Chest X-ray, PA view. Patient: 68 years old, sex M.
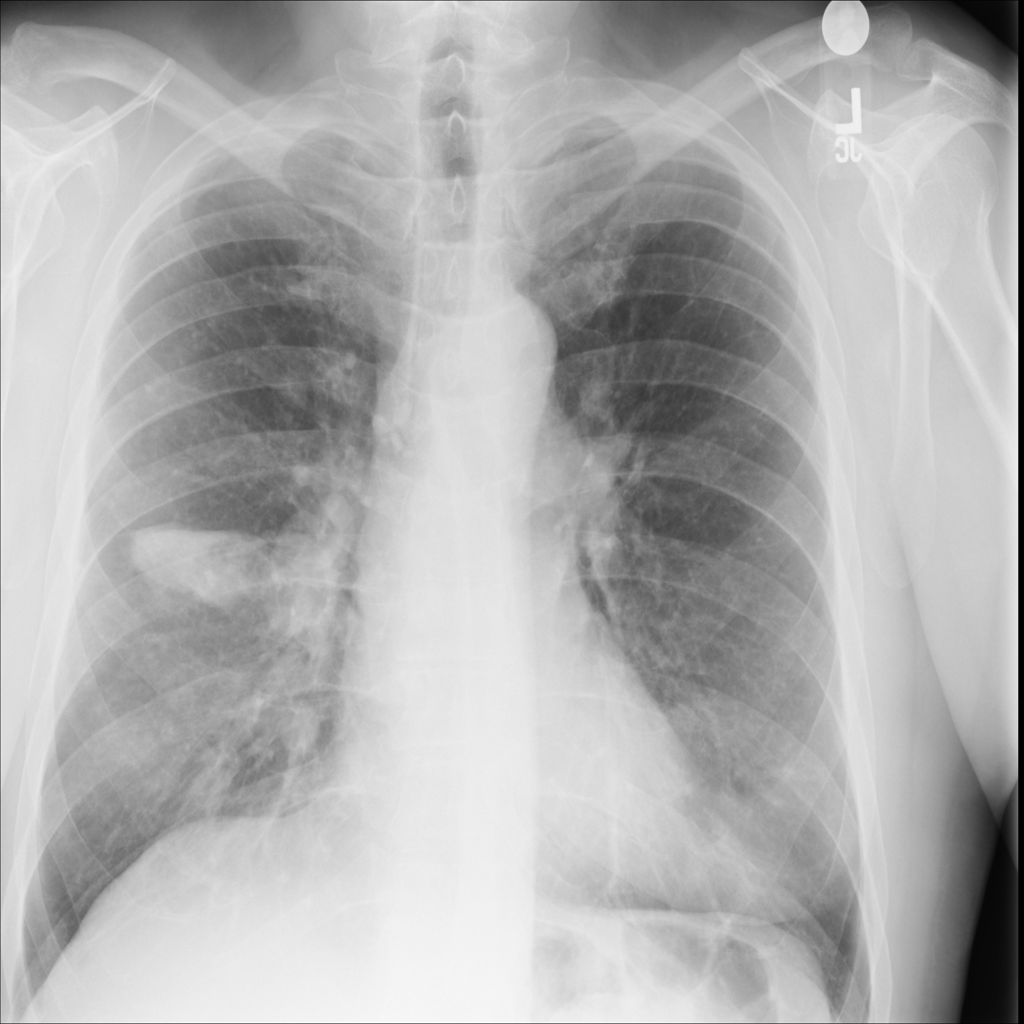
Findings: Atelectasis, Emphysema